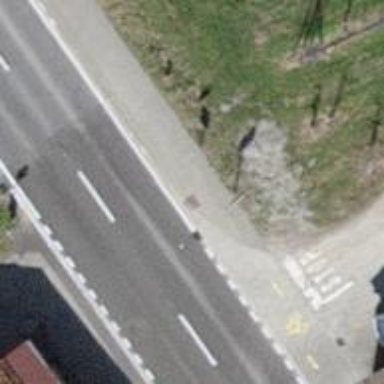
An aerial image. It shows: Bus stop with platform for public transport.